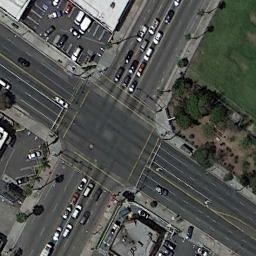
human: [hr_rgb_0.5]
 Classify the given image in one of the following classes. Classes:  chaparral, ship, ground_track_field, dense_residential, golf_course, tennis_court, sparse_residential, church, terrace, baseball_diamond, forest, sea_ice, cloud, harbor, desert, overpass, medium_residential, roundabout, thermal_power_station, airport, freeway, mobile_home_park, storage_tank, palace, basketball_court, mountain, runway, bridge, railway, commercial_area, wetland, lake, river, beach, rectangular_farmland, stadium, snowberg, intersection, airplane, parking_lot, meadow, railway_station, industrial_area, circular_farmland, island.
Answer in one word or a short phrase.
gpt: intersection